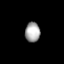
Tissue: lung
Cell type: Epithelial cells
Senescence score: 0.5801
Nuclear area (px): 292
Mean DAPI intensity: 166.123